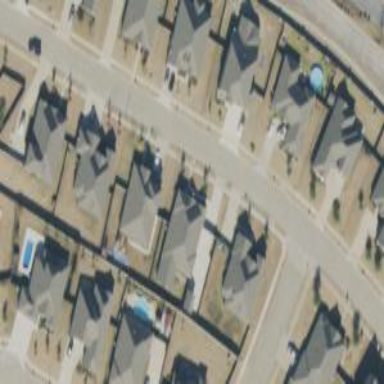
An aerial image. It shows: Residential road.